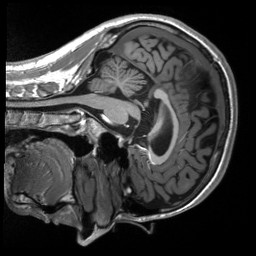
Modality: T1w
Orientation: sagittal
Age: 22
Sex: male
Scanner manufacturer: siemens
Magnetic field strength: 3 T
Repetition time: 2.53 s
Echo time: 0.00219 s